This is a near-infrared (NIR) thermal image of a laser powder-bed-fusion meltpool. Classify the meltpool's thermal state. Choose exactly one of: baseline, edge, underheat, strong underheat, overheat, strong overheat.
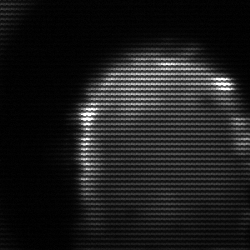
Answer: baseline